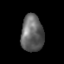
Tissue: lung
Cell type: Myeloid cells
Senescence score: 0.2275
Nuclear area (px): 798
Mean DAPI intensity: 101.163